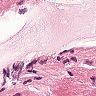
Metastatic tissue present: no